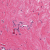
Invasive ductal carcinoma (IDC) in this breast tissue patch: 0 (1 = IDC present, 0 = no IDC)